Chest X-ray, AP view. Patient: 65 years old, sex F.
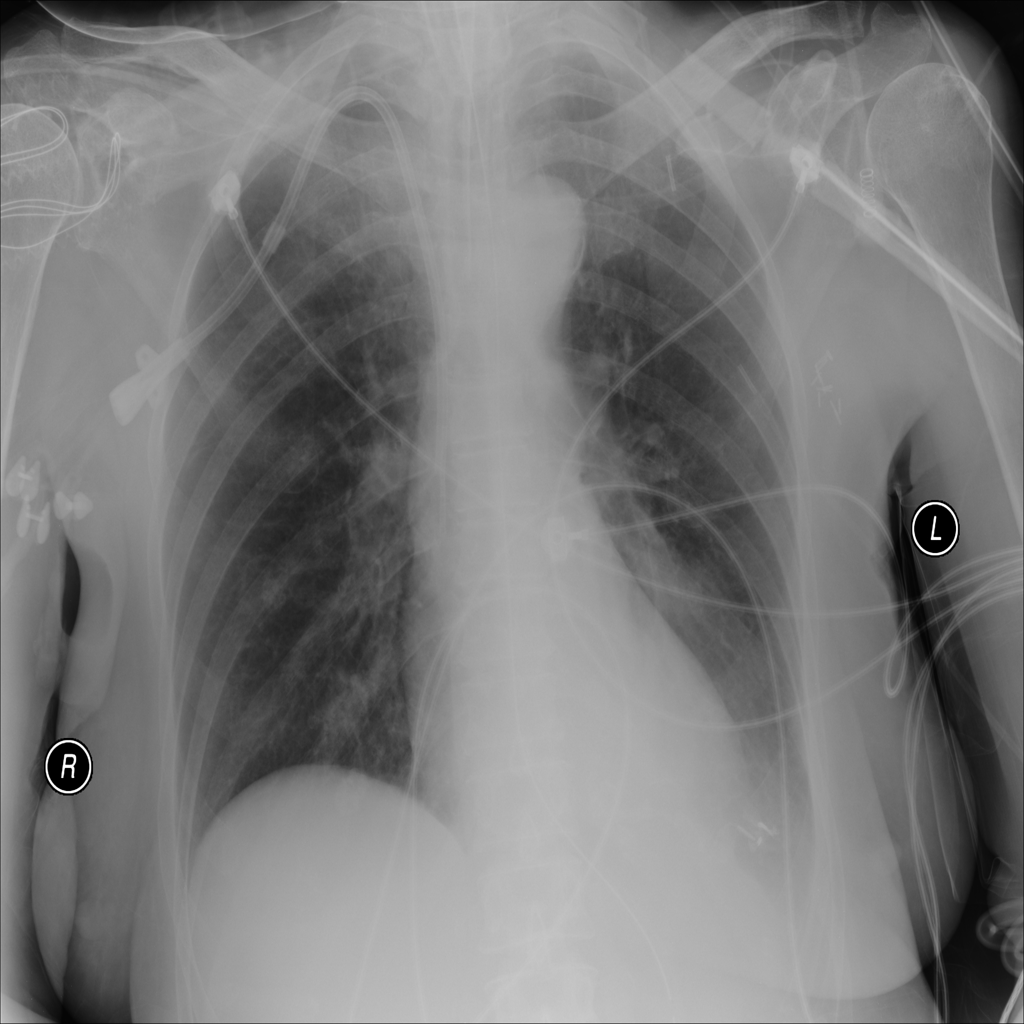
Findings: Consolidation, Effusion